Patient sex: F
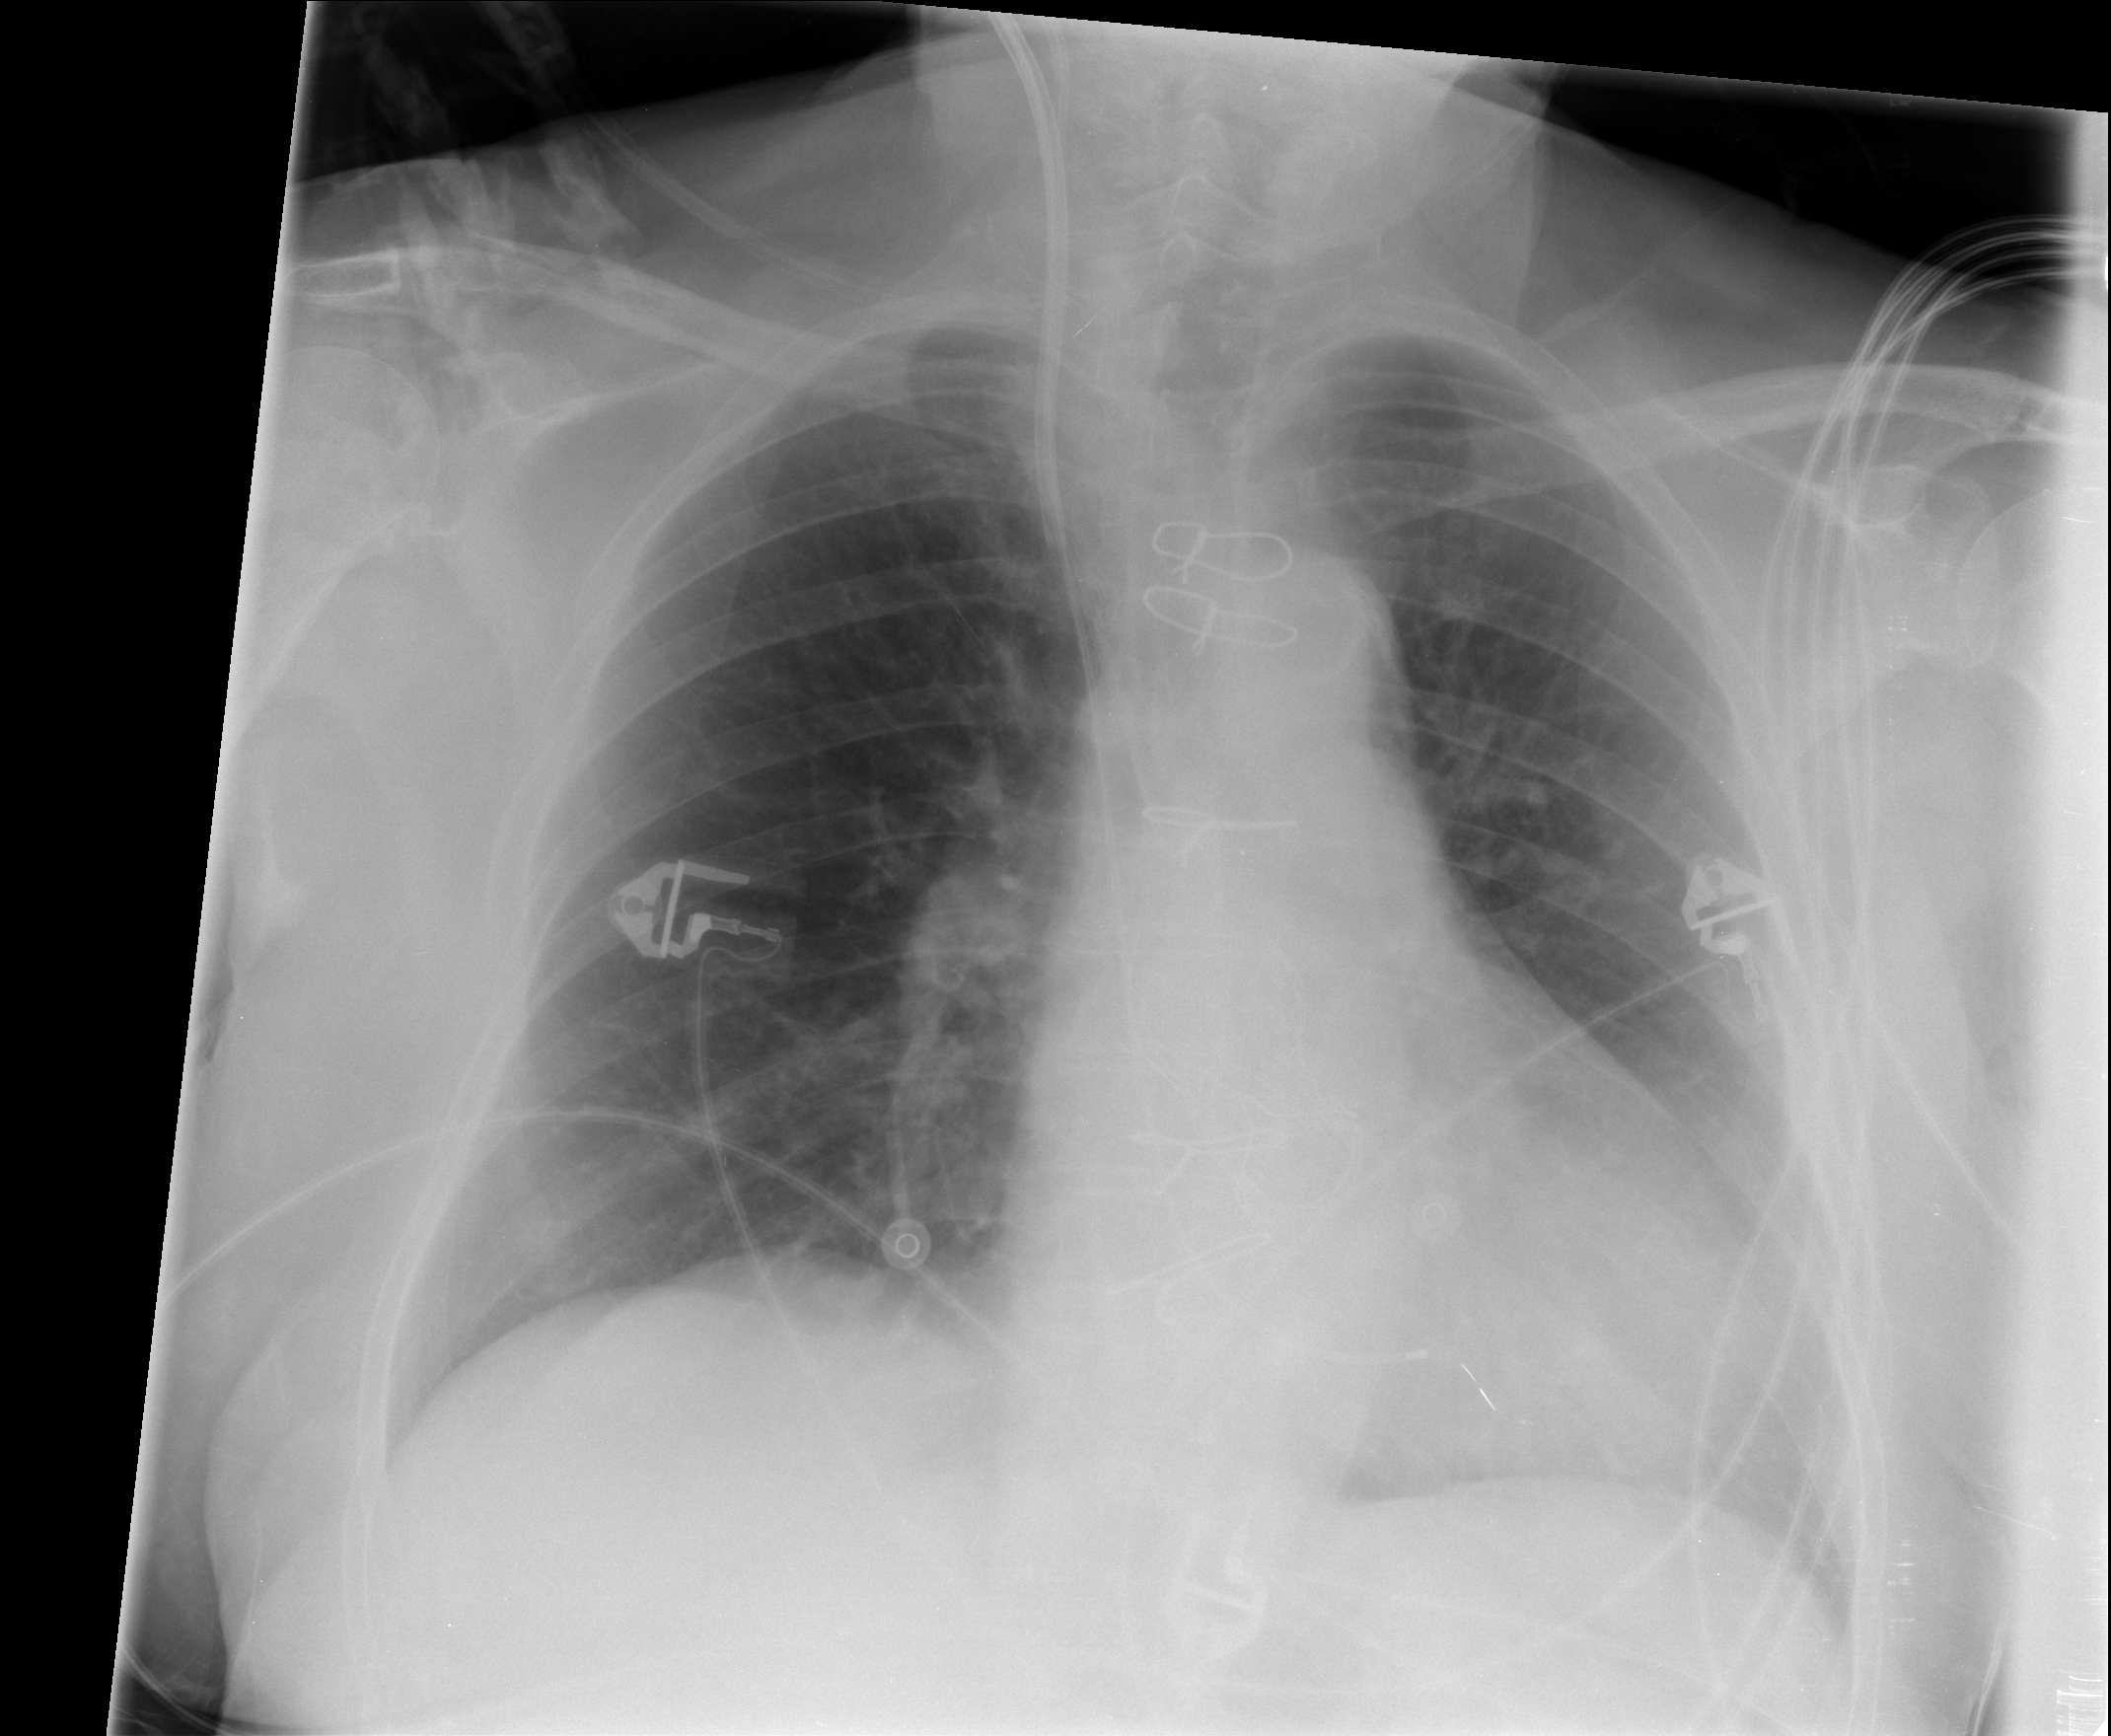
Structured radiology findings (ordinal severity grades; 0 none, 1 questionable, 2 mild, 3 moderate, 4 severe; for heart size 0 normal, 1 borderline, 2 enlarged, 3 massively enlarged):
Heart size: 1
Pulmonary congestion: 0
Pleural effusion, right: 0
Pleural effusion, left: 2
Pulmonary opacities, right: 0
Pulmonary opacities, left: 0
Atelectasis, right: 0
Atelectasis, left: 2